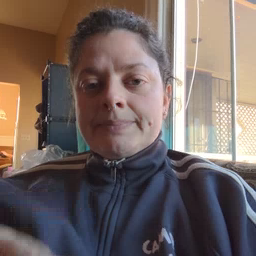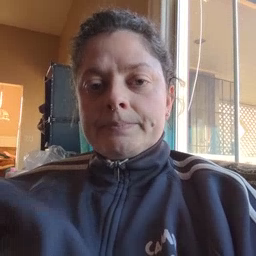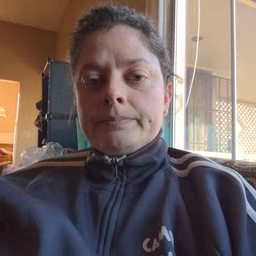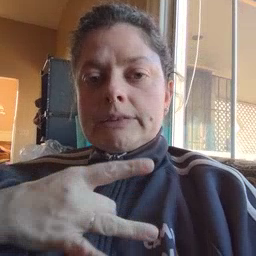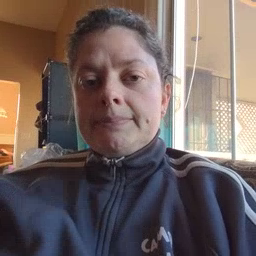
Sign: like